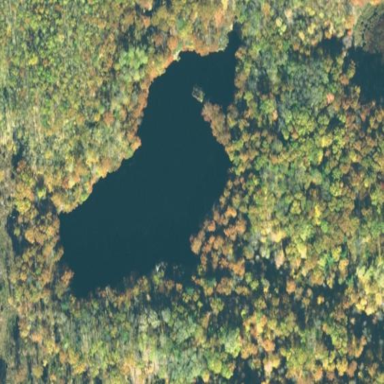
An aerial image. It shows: Peaceful pond surrounded by nature.